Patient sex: F
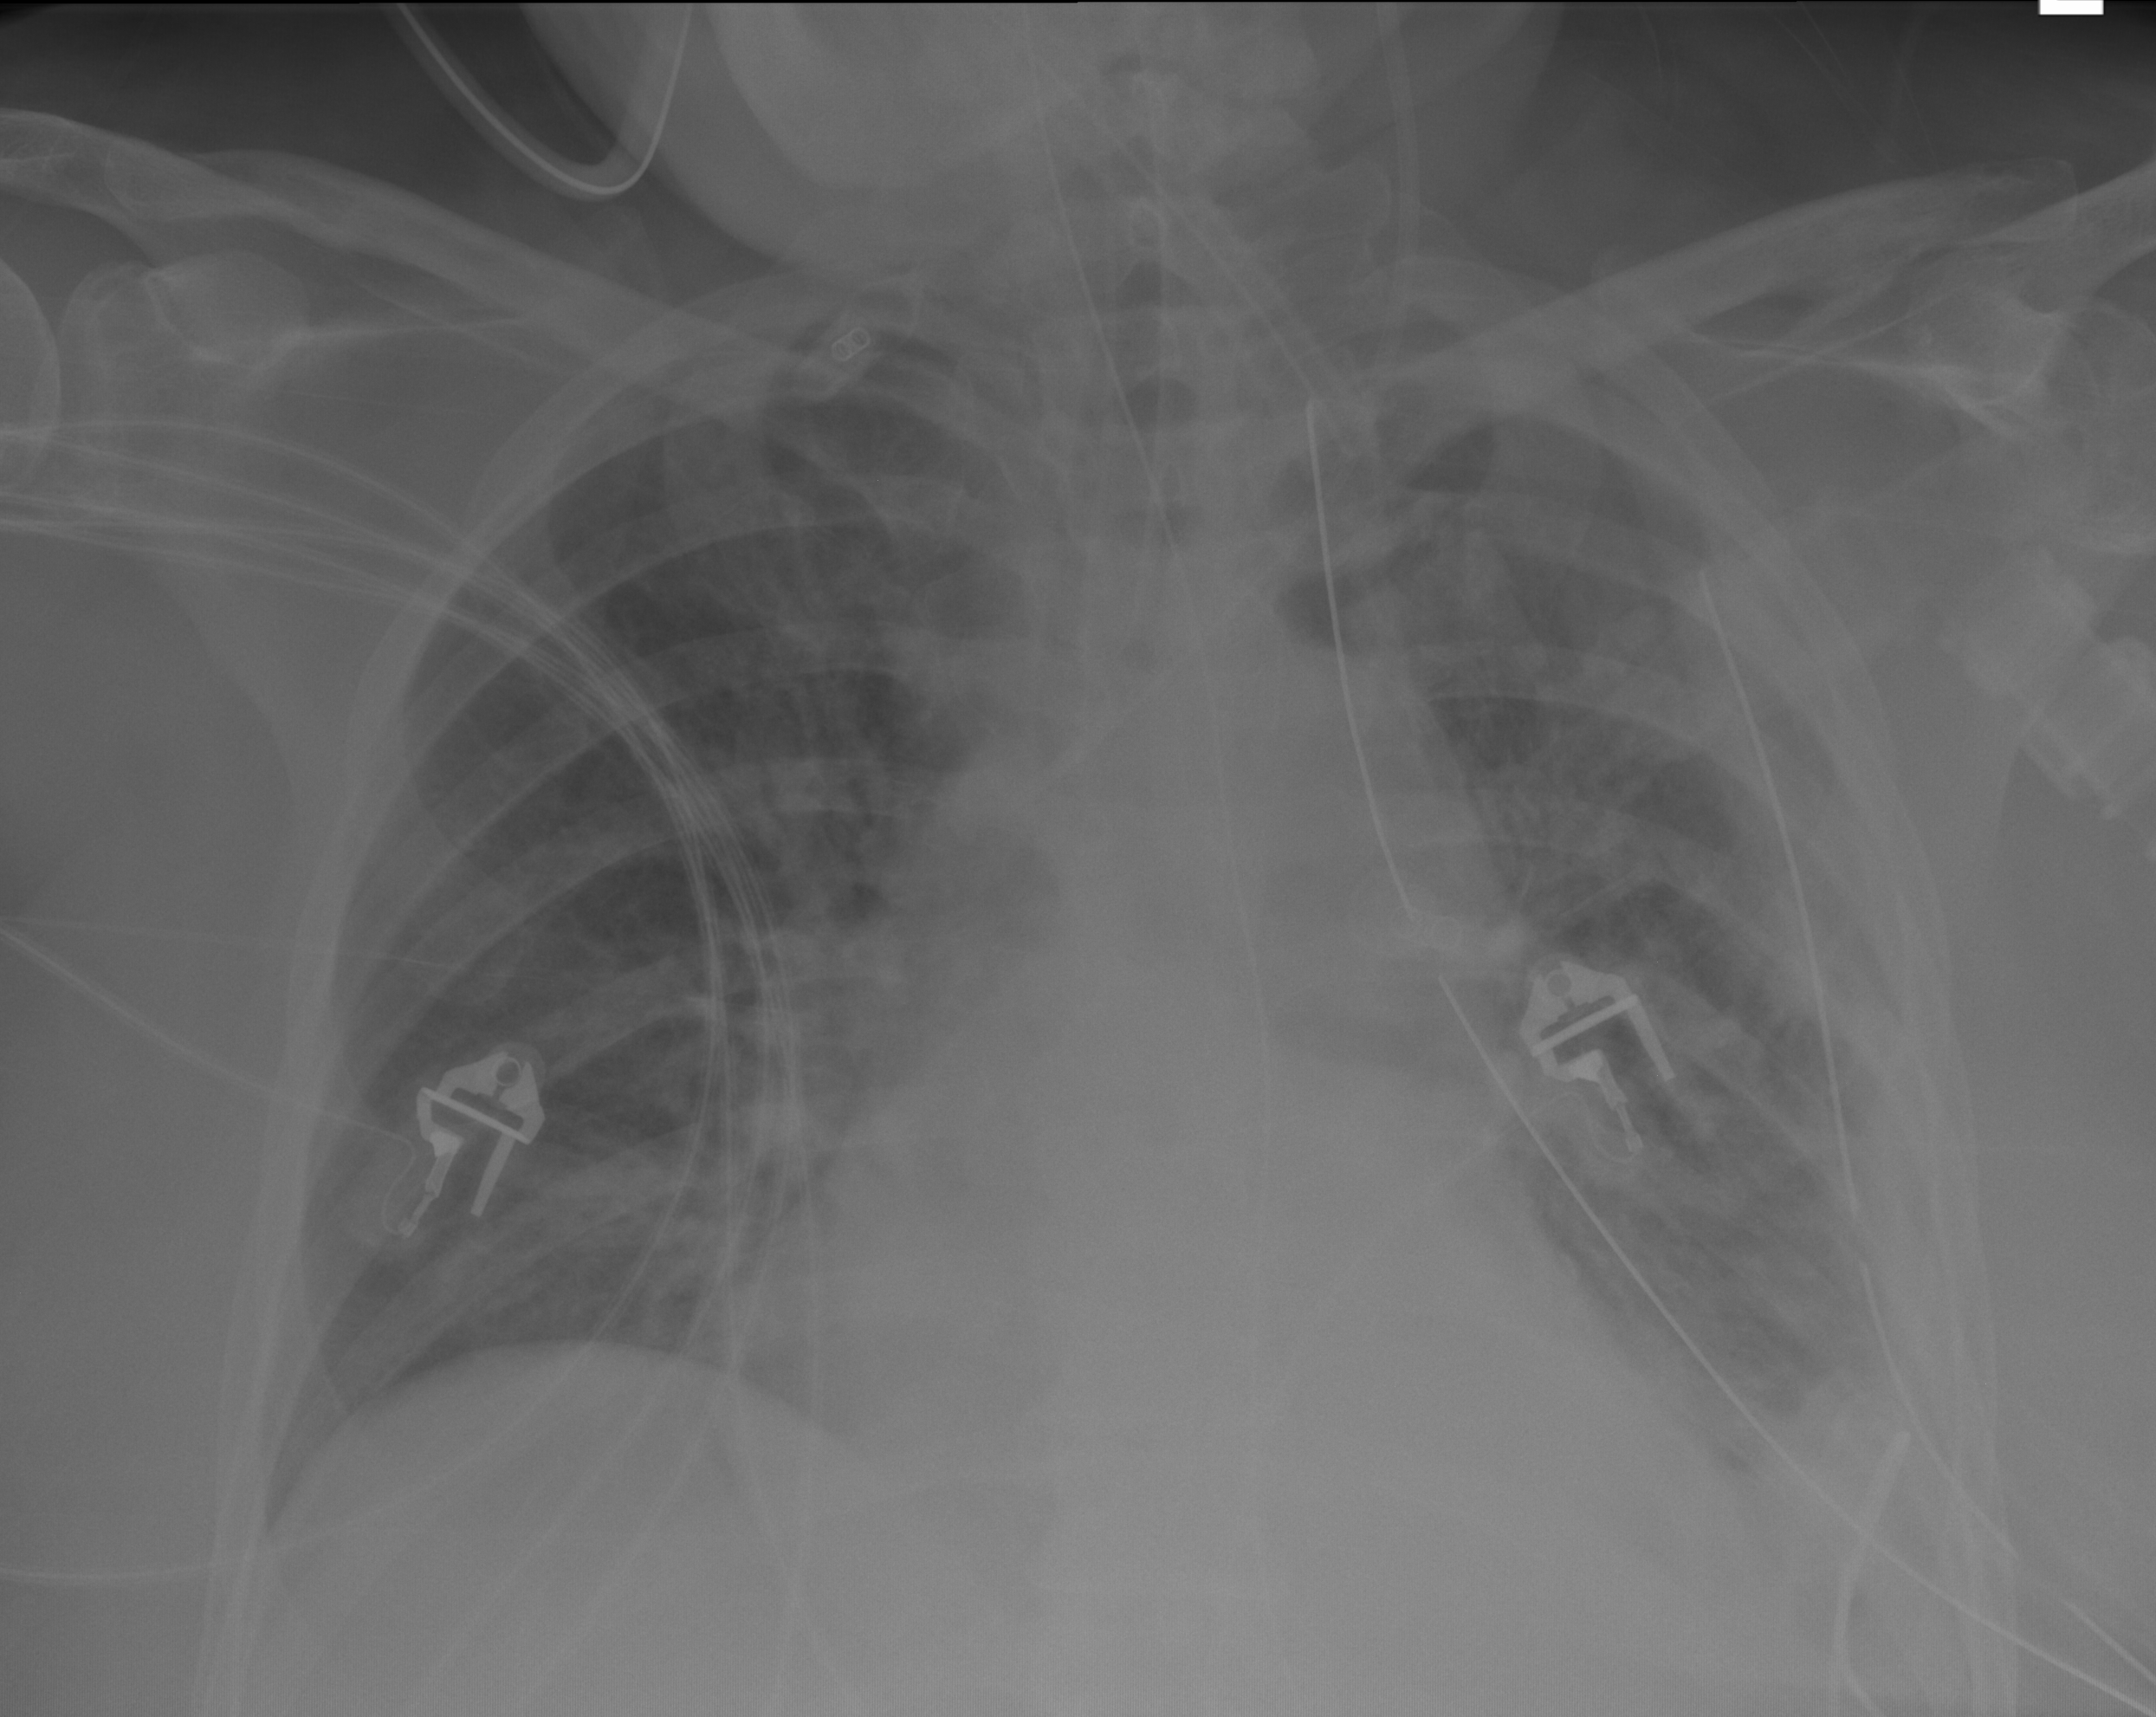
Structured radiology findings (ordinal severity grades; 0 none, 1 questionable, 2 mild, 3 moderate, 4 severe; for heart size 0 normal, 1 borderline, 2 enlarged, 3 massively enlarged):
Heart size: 1
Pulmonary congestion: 0
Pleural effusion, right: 0
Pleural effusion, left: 2
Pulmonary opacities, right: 0
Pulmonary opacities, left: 0
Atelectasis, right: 0
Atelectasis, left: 2